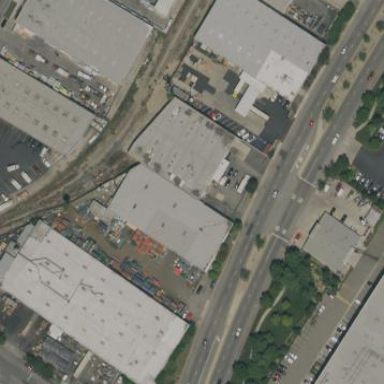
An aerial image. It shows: Warehouse.